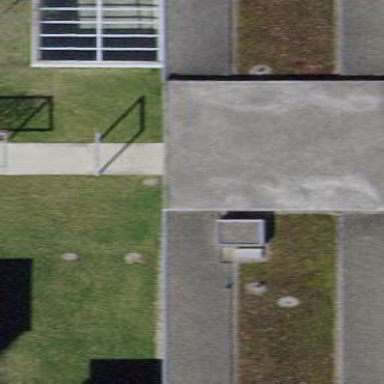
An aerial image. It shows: View of roof of building.